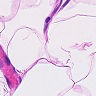
Metastatic tissue present: no